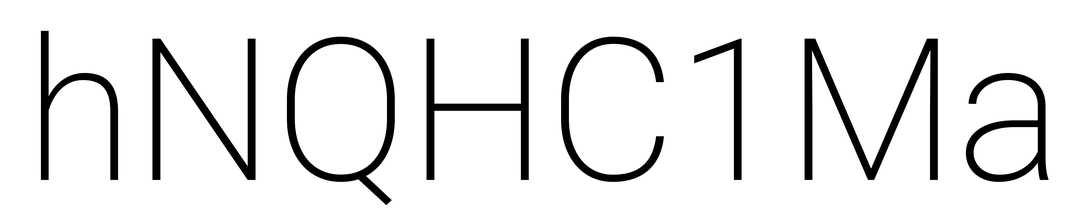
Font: Roboto_ExtraLight